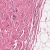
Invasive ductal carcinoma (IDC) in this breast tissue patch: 0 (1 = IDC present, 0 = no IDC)